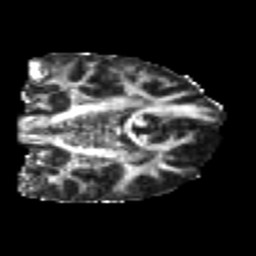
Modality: FA
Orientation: coronal
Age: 26
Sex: male
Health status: healthy
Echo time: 0.074 s